Current action and preconditions to check: path_clear

Your task: For each precondition in the list above, predict whether it will hold at this action.

Consider the current scene as observed from the mobile robot's camera, and analyze the predicted future states of all dynamic agents (e.g., people, animals, vehicles, or any moving entities) within the NEXT SECOND.

IMPORTANT: Only answer "very likely" if you are absolutely certain—based on strong, clear evidence—that a dynamic agent will violate the precondition in the predicted future state. Do NOT answer "very likely" for unlikely, ambiguous, or low-probability risks.

Ask yourself for each precondition: Is there a high probability, with clear and convincing evidence, that the predicted future states of any dynamic agent will interfere with the predicted future state of the currently executing action within the NEXT SECOND, causing that precondition to fail?

Assess the risk level based on these predictions. Use "likely" or "very likely" if motions create a clear risk of interference.

Use "neutral" or "improbable" if agents are nearby but their predicted paths are clearly diverging or non-conflicting.

Failure Risk Categories: "very improbable", "improbable", "neutral", "likely", "very likely"

Answer Format: Output ONLY the probability_of_failure value from these categories: "very improbable", "improbable", "neutral", "likely", "very likely"

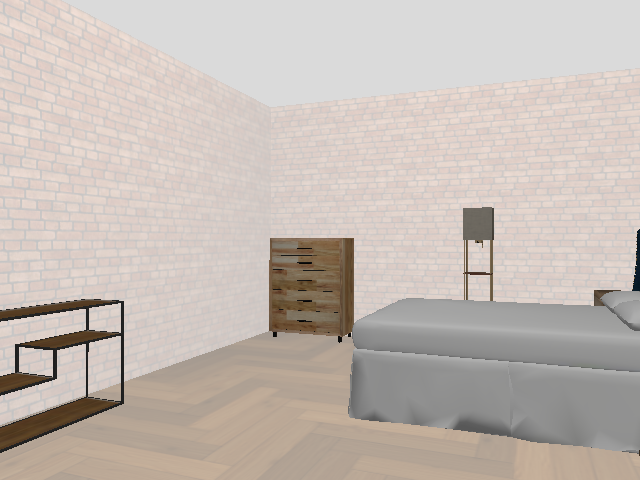

Answer: very improbable